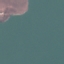
Land use / land cover: SeaLake